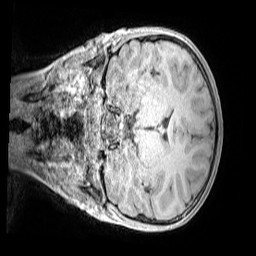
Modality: MP2RAGE
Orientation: coronal
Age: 9
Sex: female
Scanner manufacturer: siemens
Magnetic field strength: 3 T
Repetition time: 4 s
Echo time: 0.00299 s